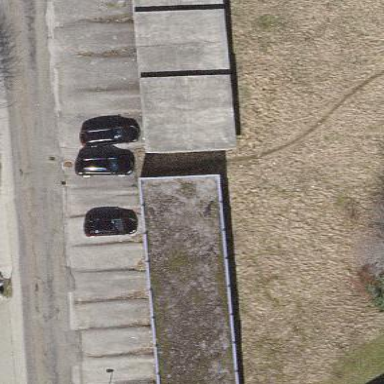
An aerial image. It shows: Garages with flat roofs.